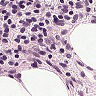
Metastatic tissue present: no